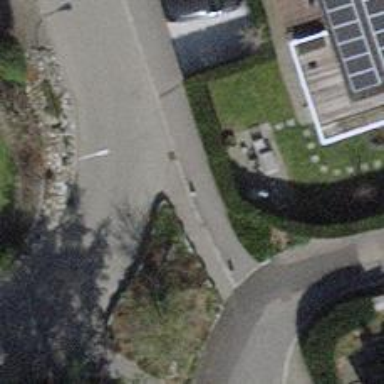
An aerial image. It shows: Bollard.